Interaction volume radius: 5 \u00c5
Interaction volume height: 10 \u00c5
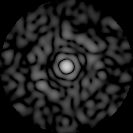
Disorder parameter: 0.8651